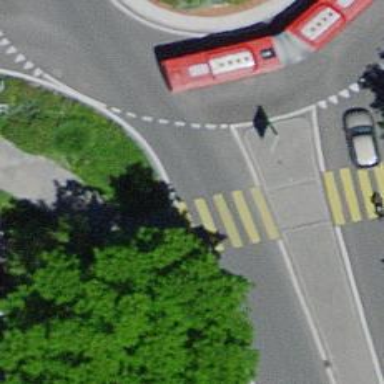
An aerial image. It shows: Kerb serving as barrier.